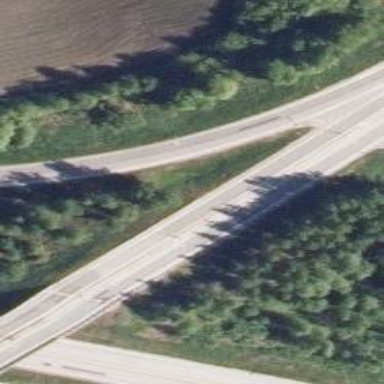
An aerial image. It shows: Asphalt trunk_link highway with motorroad access.